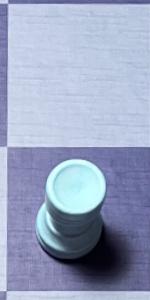
Label: Rook_White